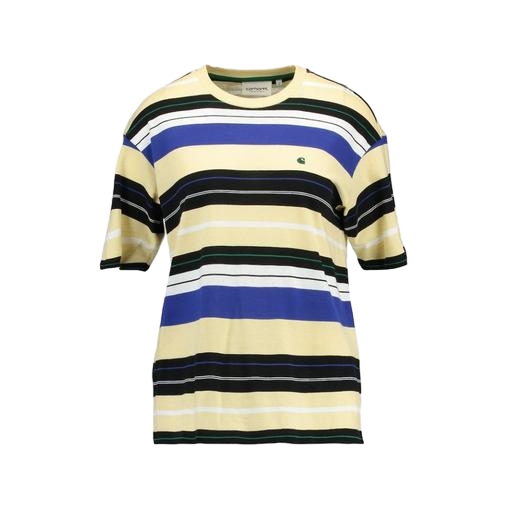
multicolor oversized t-shirt, multicolor relaxed t-shirt, striped t-shirt, white background